Question: I am a beginner.
I created a simple generator of pictures and I would like that when he was generate code in the text box and not as plain text.
Please help.
So it should look like: <URL>

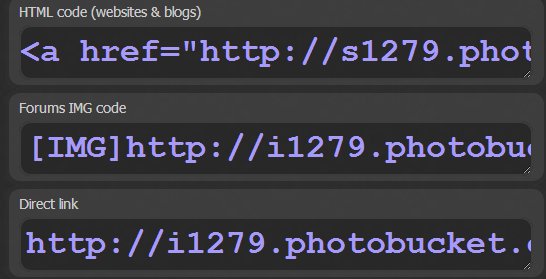
Answer: I suppose you are doing something like
'''
echo $code;
'''
to show your code; if this is the case so you only have to do it like this :
'''
echo '<input type="text" name="my_code" value="' . $code . '">';
'''
or
'''
echo '<textarea name="my_code">' . $code . '</textarea>';
'''
That's it